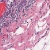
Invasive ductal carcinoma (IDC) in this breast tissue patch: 0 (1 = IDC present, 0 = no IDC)